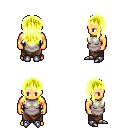
a pixel art fantasy rpg character, male body template, human, tanned skin, white tunic, robe skirt, gold unkempt hairstyle, metal boots, four views (front, back, left, right), 2x2 character sprite sheet, small pixel art, hard edges, no anti-aliasing